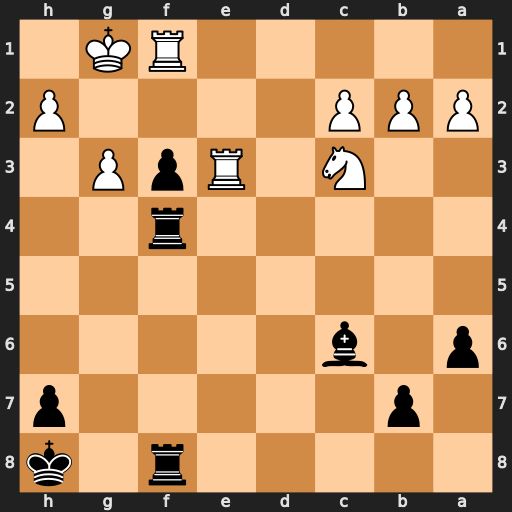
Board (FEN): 5r1k/1p5p/p1b5/8/5r2/2N1RpP1/PPP4P/5RK1
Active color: b
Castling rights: -
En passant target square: -
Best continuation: f2+ Rxf2 Rxf2